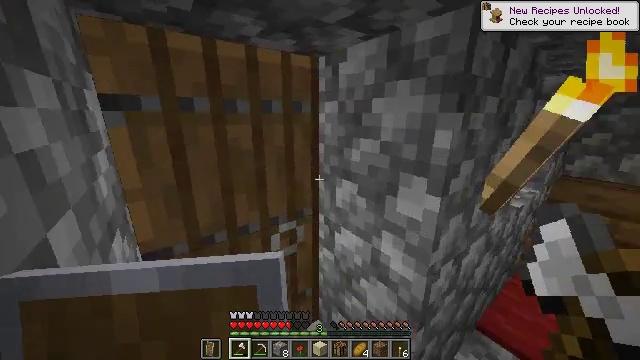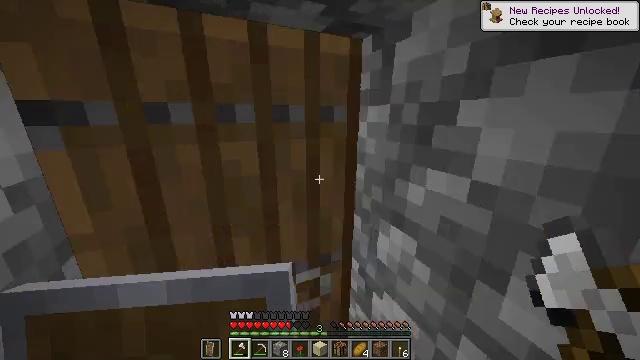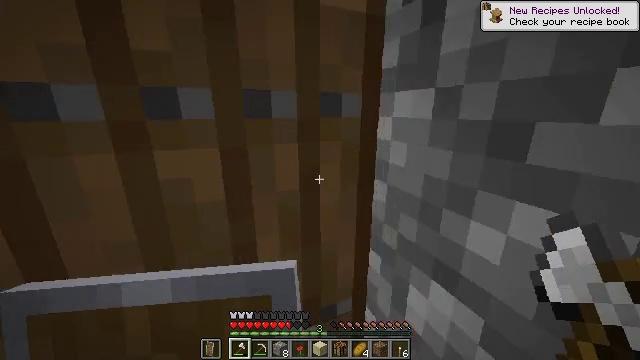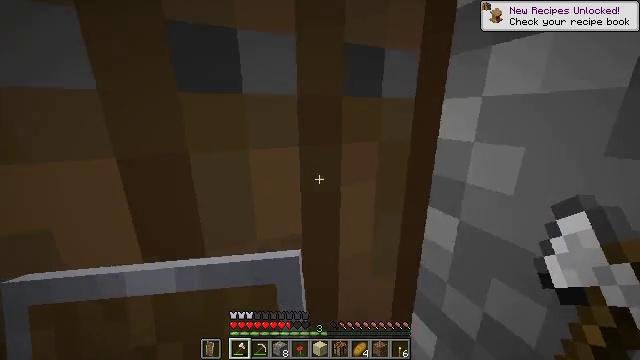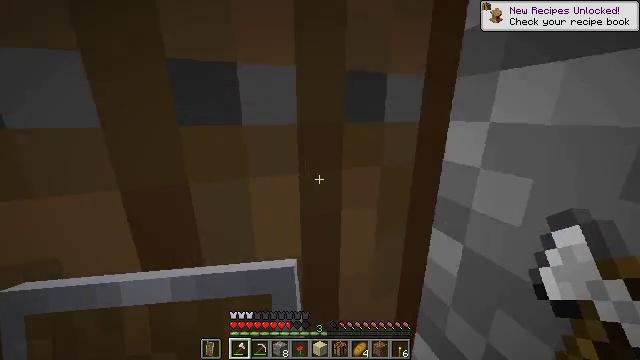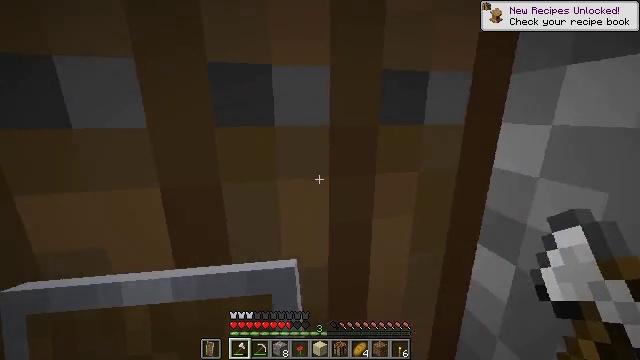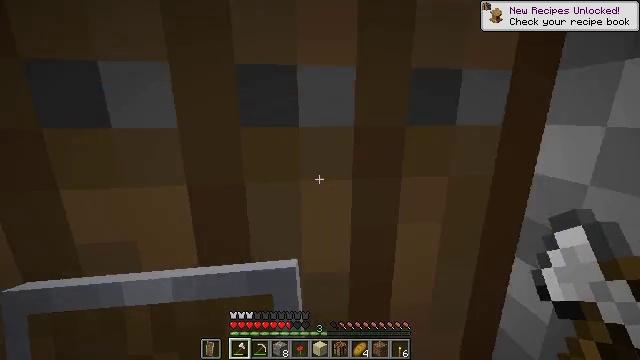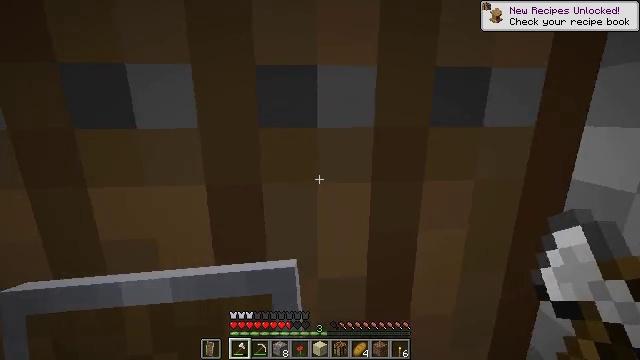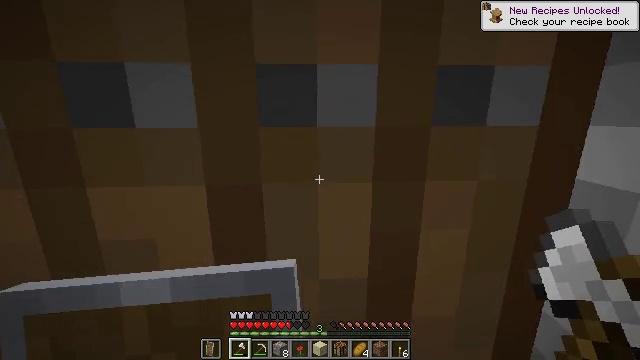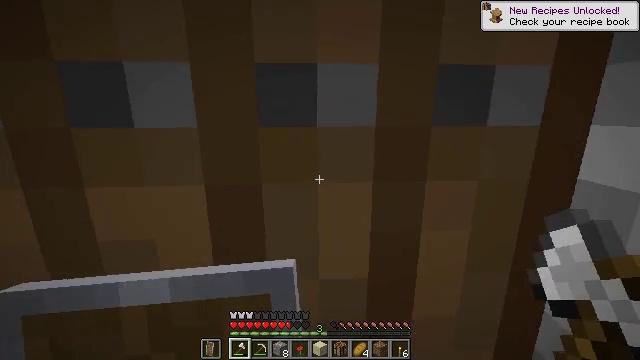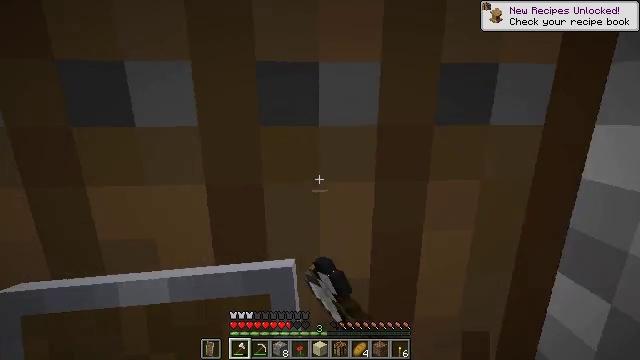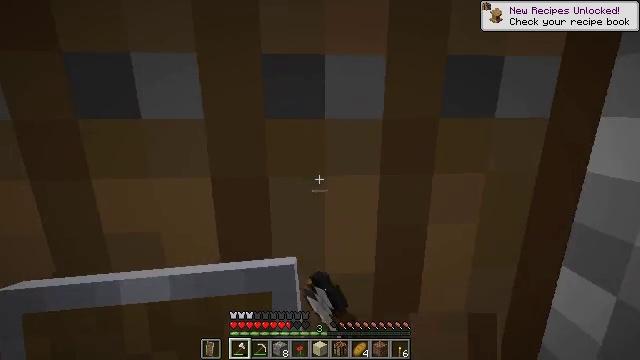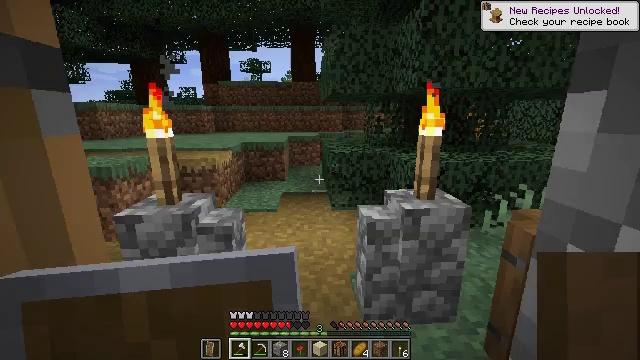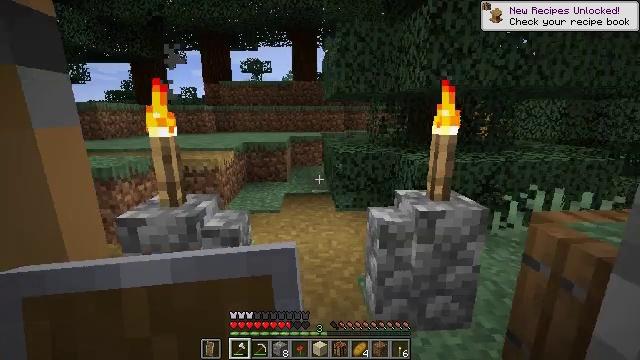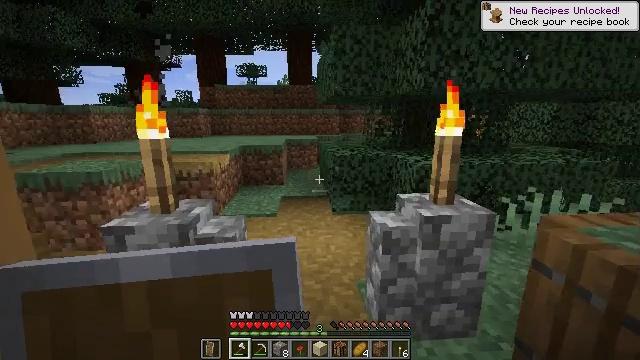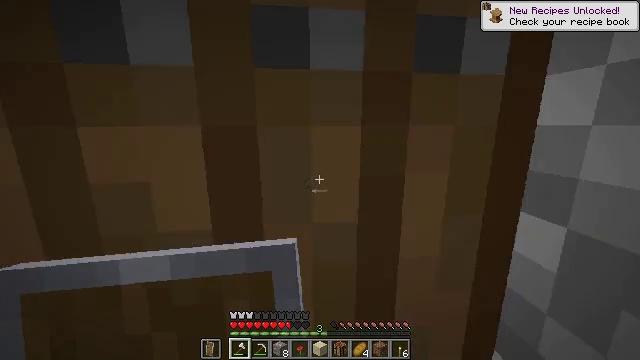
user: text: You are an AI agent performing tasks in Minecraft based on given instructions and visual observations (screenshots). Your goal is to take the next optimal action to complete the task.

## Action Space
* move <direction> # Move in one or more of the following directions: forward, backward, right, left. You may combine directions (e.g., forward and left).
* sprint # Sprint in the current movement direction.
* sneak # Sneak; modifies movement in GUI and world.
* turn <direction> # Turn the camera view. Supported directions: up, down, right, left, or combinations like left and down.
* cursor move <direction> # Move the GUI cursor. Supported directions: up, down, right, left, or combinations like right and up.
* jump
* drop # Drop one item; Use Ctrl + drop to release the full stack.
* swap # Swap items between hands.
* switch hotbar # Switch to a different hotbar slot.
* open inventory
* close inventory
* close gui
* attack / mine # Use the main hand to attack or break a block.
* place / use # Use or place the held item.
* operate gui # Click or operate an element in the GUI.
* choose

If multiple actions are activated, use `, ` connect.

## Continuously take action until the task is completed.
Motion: motion action
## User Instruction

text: Mine the grindstone block.
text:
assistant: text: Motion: move forward, sprint, turn left
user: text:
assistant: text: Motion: move forward, sprint, turn left
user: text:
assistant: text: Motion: move forward, sprint
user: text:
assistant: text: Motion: move forward, sprint, turn left
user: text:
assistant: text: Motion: move forward, sprint, turn left and up
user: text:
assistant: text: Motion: move forward, sprint, turn left
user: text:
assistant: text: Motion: move forward, sprint, turn left
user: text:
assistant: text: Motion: move forward, sprint
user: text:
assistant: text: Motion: move forward, sprint, attack / mine
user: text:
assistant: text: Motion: move forward, sprint
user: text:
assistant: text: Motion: move forward and move left, sprint
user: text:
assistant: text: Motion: move forward and move left, sprint, use / place
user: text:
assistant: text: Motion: move forward and move left, sprint, use / place
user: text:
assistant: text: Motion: move forward and move left, sprint, turn right, use / place
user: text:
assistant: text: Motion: move forward, sprint, turn right
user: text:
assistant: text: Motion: move forward, sprint, turn right
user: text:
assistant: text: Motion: move forward, sprint, turn right
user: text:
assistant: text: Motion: move forward, sprint, turn right
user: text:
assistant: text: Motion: move forward, sprint, turn right
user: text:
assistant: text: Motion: move forward, sprint, turn right and down
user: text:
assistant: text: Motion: move forward, sprint, turn right and down
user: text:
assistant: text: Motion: move forward, sprint, turn right and down
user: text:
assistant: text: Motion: move forward, sprint, turn right
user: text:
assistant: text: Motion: move forward, sprint
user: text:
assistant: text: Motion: move forward, sprint
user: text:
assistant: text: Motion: move forward, sprint
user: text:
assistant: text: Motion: move forward and move left, sprint, turn right
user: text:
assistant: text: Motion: move forward and move left, sprint, turn right
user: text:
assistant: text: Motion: move forward and move left, sprint
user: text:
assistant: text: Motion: move forward and move left, sprint